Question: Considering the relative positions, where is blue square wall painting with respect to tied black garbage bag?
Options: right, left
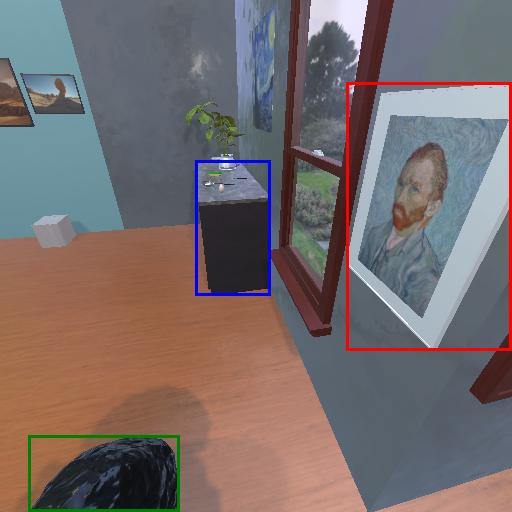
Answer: right